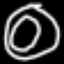
Label: donut